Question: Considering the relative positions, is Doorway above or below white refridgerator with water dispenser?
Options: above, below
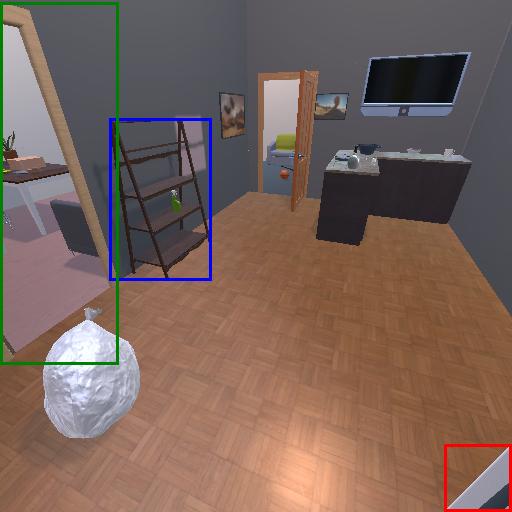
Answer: above